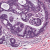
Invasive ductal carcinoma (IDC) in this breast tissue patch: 0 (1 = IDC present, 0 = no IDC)